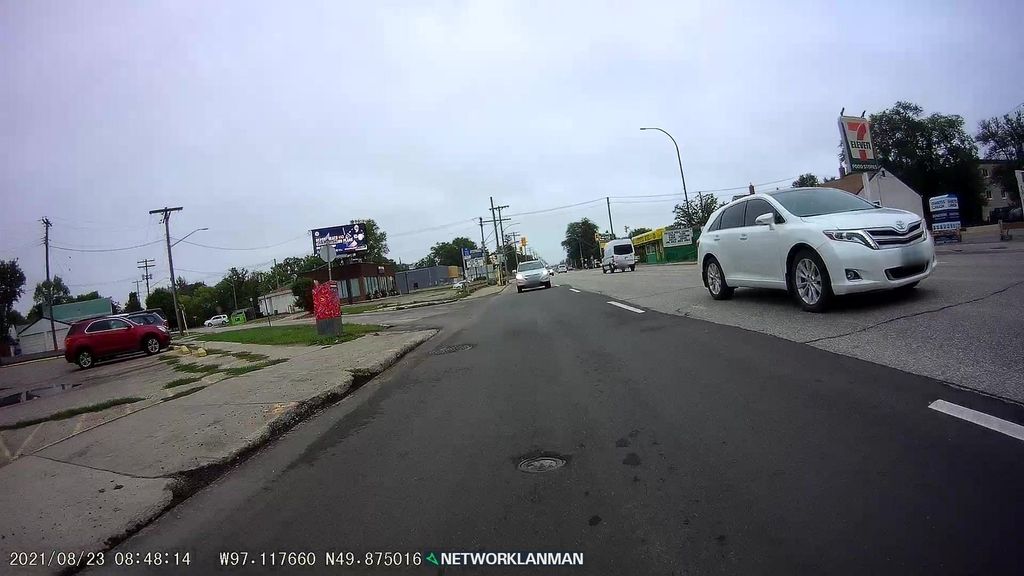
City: winnipeg